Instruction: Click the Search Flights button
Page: home
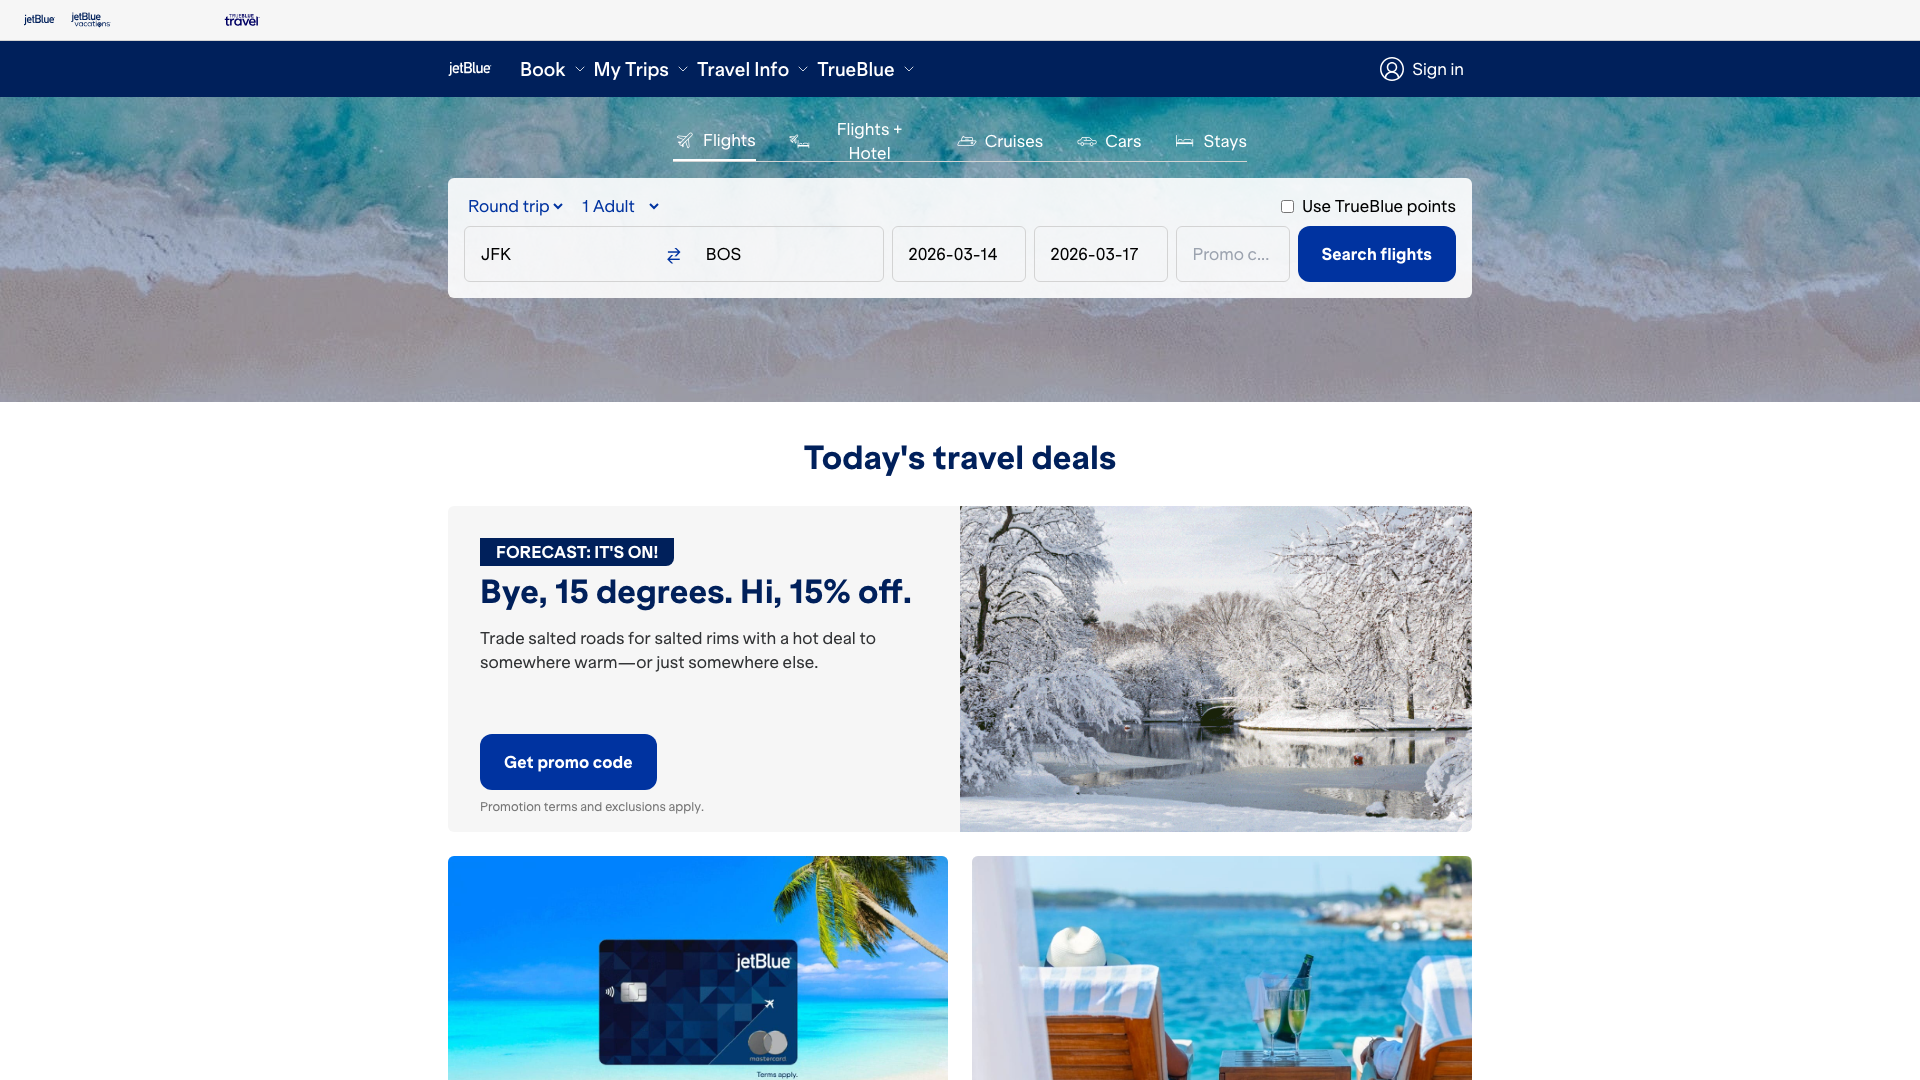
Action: click